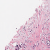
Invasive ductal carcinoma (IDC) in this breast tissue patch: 1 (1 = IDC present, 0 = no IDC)